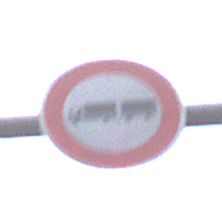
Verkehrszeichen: VerbotLastkraftwagenMitAnhaenger
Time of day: MorningAfternoon
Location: Outdoor (Urban)
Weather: PartlyCloudy
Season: NotSpecified
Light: Natural